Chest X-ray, PA view. Patient: 18 years old, sex M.
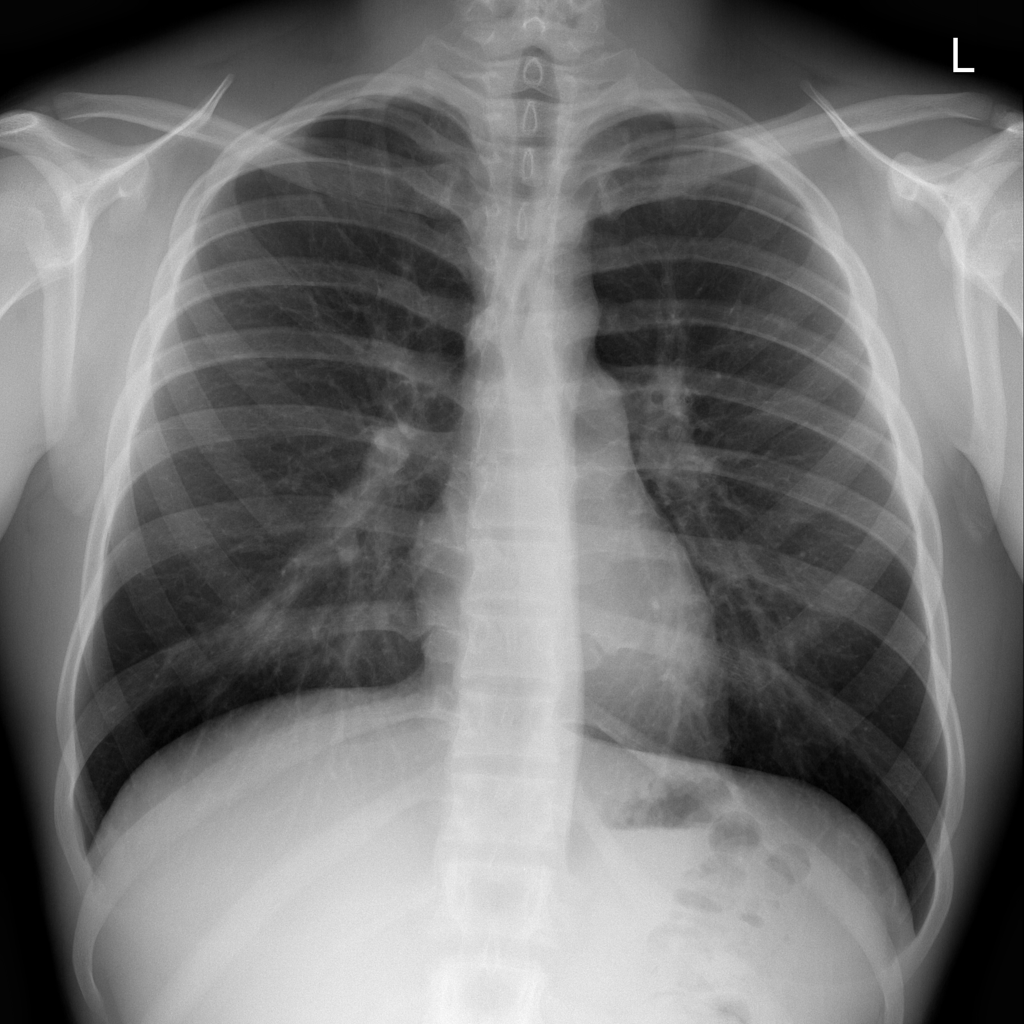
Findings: No Finding